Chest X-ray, PA view. Patient: 57 years old, sex M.
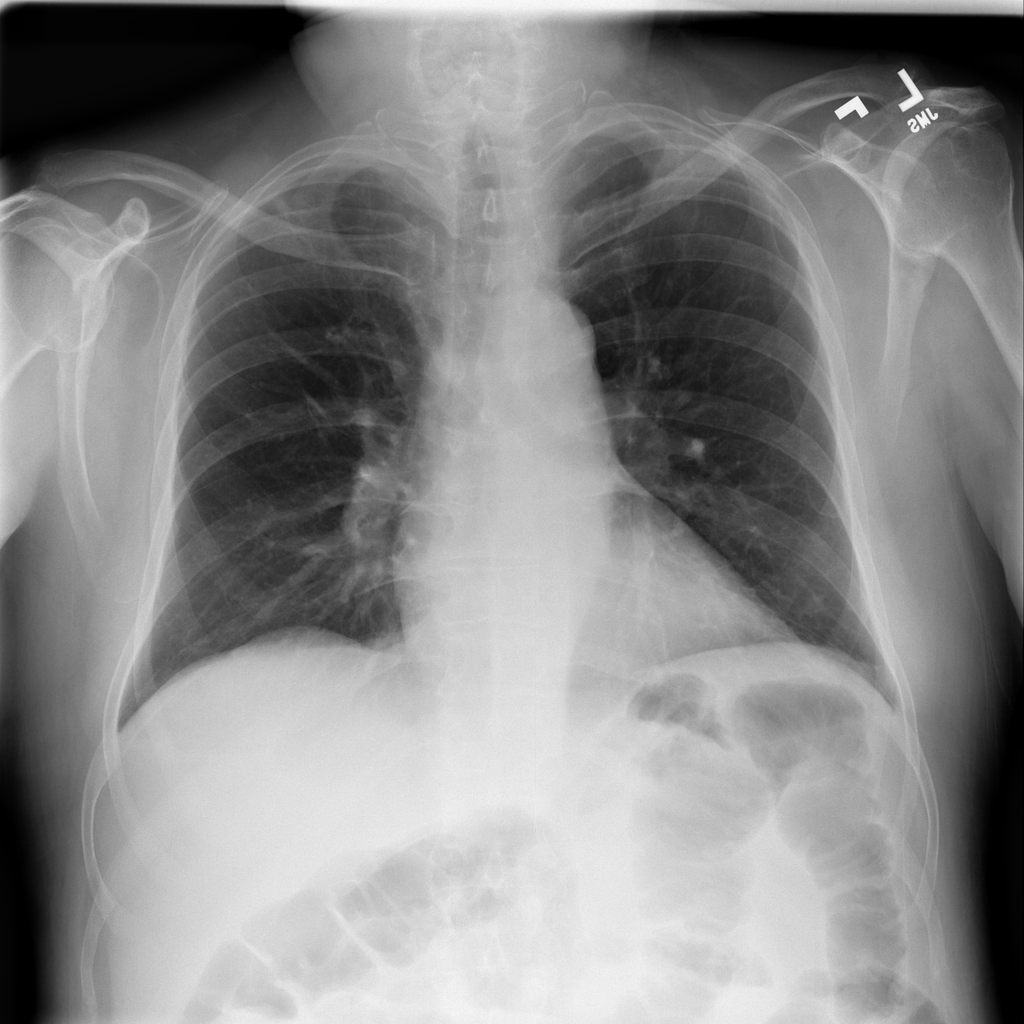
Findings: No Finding